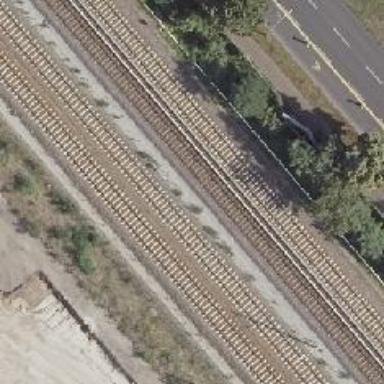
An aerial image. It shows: Railway signal.